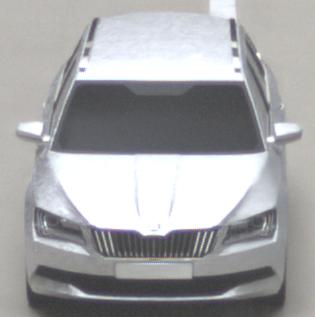
Make: Skoda
Model: Superb Combi 1.4 TSI
Detailed model: Superb (III) Combi
Model produced from: 2015/09
Model produced until: 2018/06
Doors: 5
Color: white
Road condition: dry road
Daytime: midday
Contrast: medium contrast